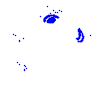
Particle: electron